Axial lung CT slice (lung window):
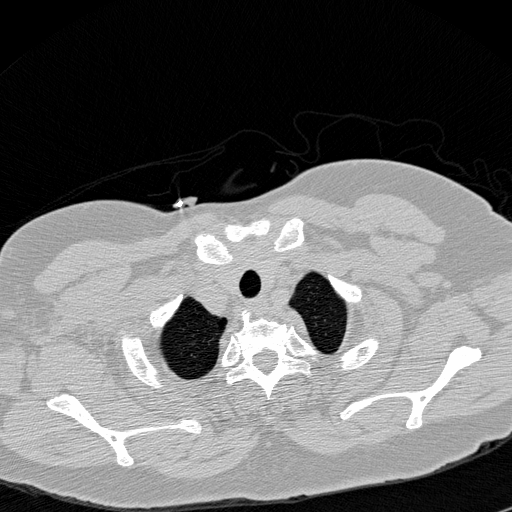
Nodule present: no